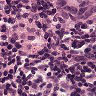
Metastatic tissue present: yes